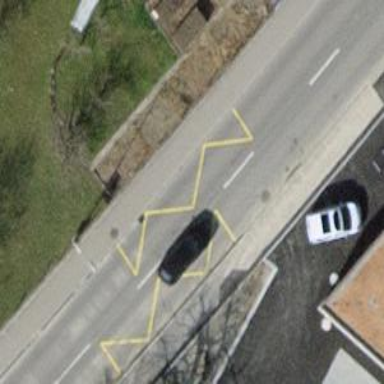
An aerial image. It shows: Public transport stop position.